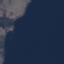
Land use / land cover: SeaLake